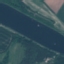
Label: River